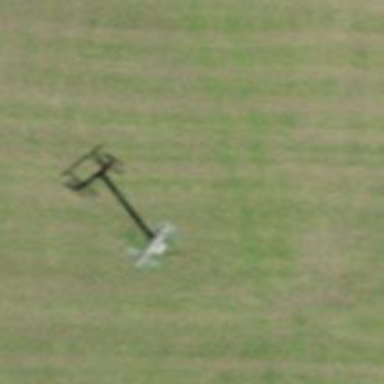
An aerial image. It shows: Pylon for aerialway.